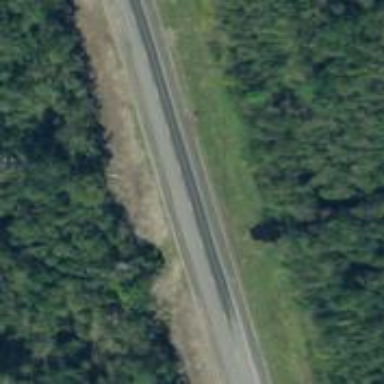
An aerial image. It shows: Primary road with asphalt surface.